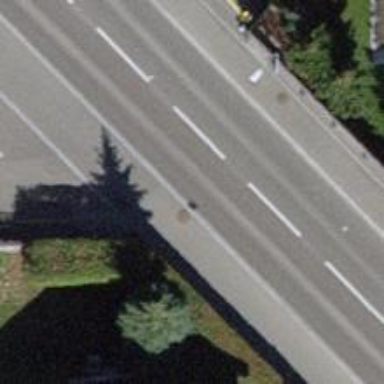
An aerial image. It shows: Primary road with asphalt surface.